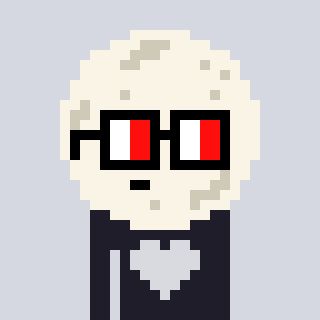
a pixel art character with square glasses with black frames and red eyes, a moon-shaped head and a grayscale-colored body on a cool background